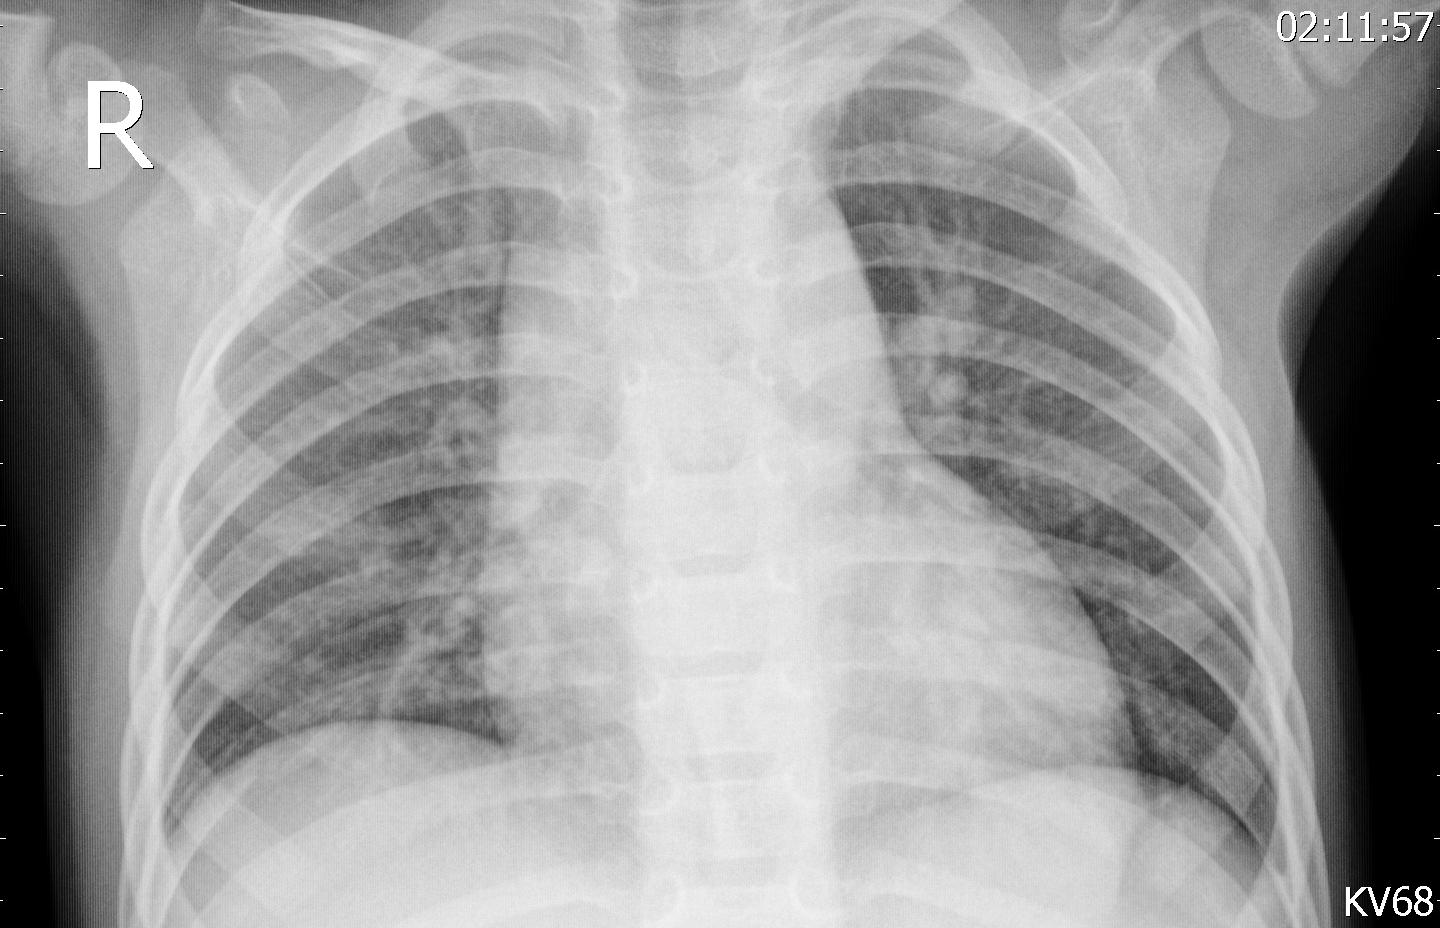
Diagnosis: PNEUMONIA